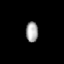
Tissue: prostate
Cell type: NK cells
Senescence score: 0.8301
Nuclear area (px): 247
Mean DAPI intensity: 163.049